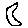
Label: moon